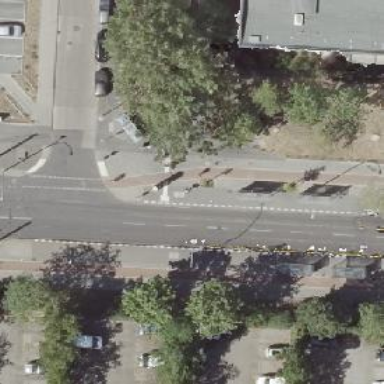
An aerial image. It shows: Tram stop.